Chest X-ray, AP view. Patient: 60 years old, sex M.
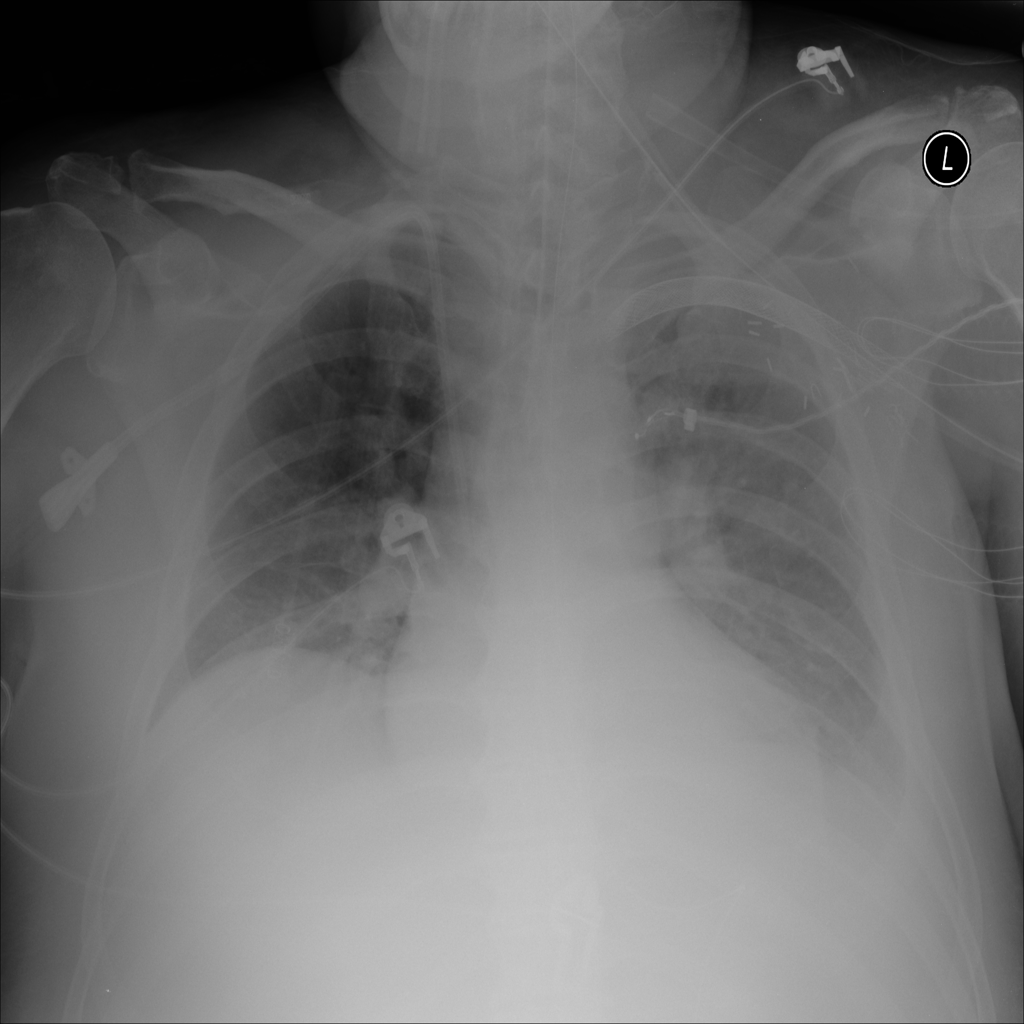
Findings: Edema, Effusion, Infiltration